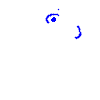
Particle: electron